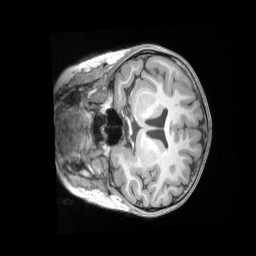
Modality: T1w
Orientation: coronal
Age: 6
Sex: female
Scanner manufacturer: siemens
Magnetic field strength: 3 T
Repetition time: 2.53 s
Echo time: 0.00164 s